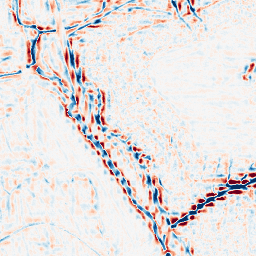
Category: wavelet
Decomposition family: wavelet_reverse_biorthogonal
Decomposition parameters: wavelet: rbio1.3
level: 3
Upsampling method: bicubic_3x
Upsampling parameters: scale: 3
Upsampling scale: 3